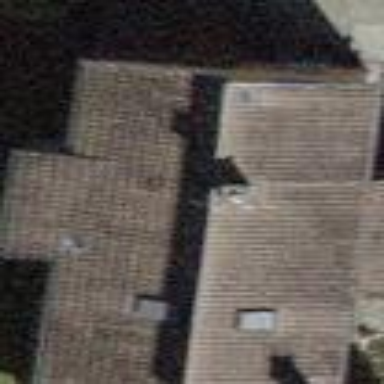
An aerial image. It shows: Building with tile roof.